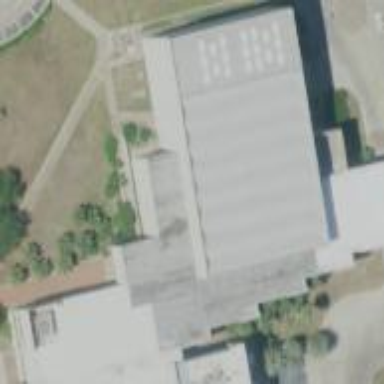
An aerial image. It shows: Theater building.